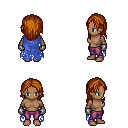
a pixel art fantasy rpg character, female body template, human, dark skin, blue tattered cape, magenta pants, brunette long hairstyle, metal gloves, four views (front, back, left, right), 2x2 character sprite sheet, small pixel art, hard edges, no anti-aliasing